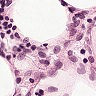
Metastatic tissue present: no